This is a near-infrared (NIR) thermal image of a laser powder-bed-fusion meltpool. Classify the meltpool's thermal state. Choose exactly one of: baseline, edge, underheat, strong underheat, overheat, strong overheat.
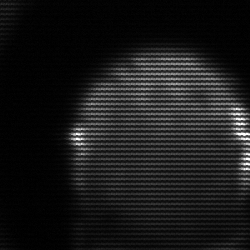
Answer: edge